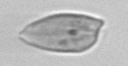
Label: Prorocentrum_dentatum